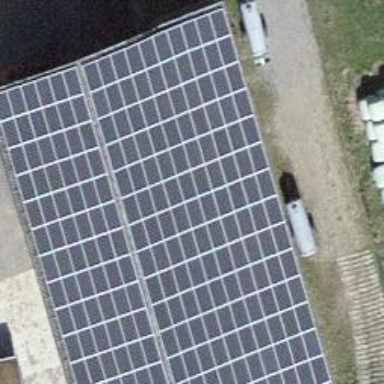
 consisting of solar photovoltaic panels."